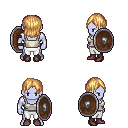
a pixel art fantasy rpg character, male body template, dark elf, purple skin, white pirate shirt, white pants, light blonde long bangs hairstyle, maroon shoes, shield, four views (front, back, left, right), 2x2 character sprite sheet, small pixel art, hard edges, no anti-aliasing